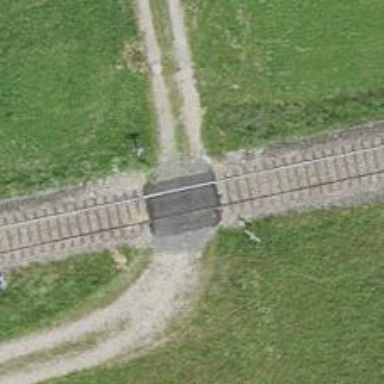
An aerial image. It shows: Level crossing with saltire markings.